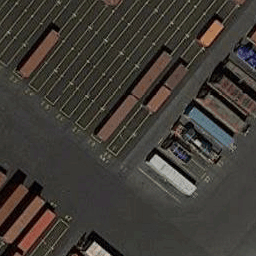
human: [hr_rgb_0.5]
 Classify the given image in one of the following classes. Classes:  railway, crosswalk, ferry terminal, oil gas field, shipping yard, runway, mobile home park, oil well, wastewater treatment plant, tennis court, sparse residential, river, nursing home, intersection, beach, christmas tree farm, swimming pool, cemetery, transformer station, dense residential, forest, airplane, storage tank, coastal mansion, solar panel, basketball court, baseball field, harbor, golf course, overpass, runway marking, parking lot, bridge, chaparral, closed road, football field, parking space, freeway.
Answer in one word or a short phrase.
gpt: shipping yard